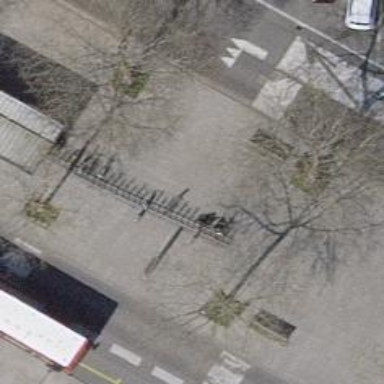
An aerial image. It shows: Bicycle parking area with wall loops for securing bikes.